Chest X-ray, AP view. Patient: 30 years old, sex F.
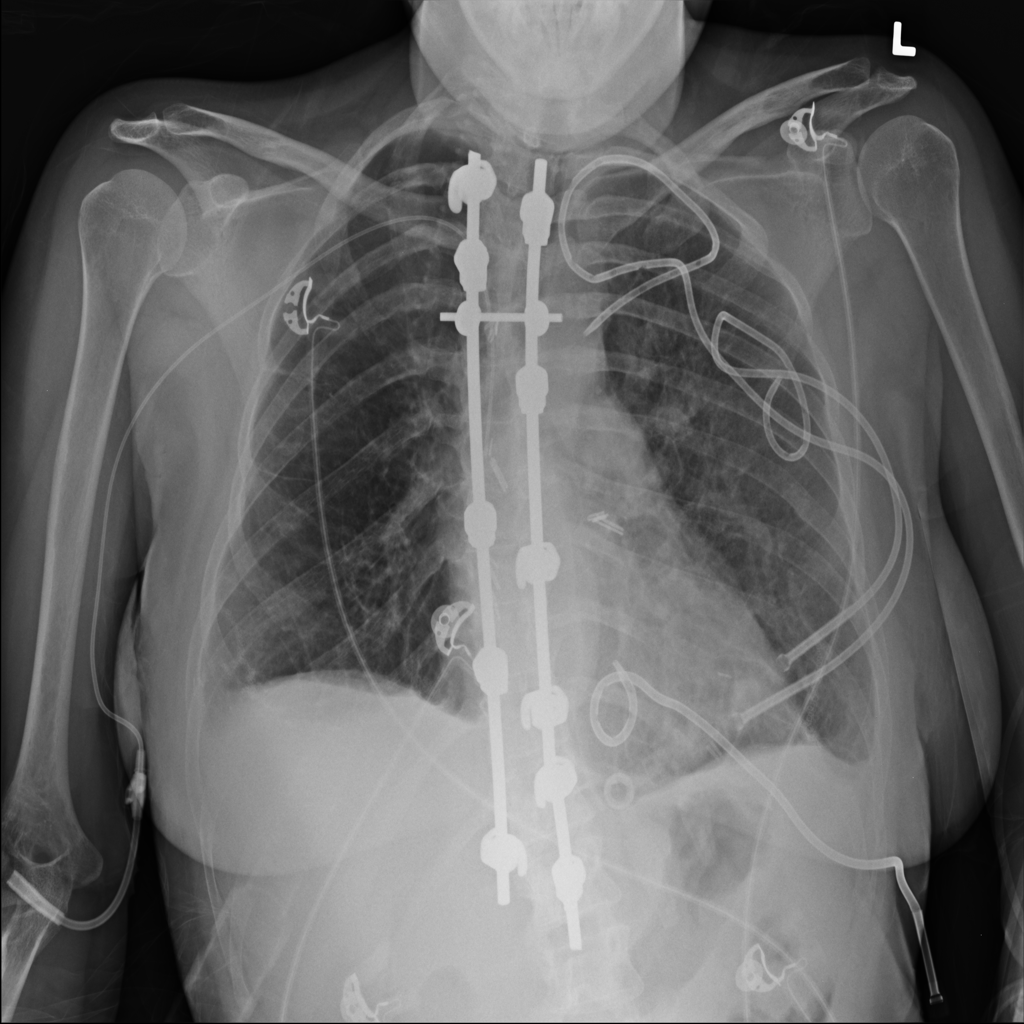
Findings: Infiltration